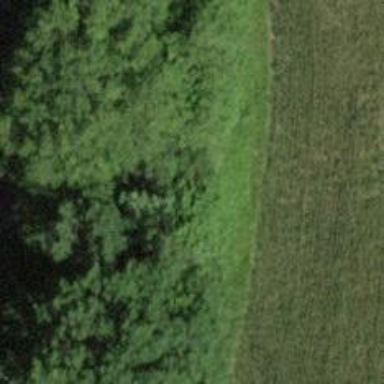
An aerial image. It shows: Row of trees in natural setting.